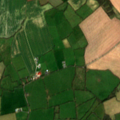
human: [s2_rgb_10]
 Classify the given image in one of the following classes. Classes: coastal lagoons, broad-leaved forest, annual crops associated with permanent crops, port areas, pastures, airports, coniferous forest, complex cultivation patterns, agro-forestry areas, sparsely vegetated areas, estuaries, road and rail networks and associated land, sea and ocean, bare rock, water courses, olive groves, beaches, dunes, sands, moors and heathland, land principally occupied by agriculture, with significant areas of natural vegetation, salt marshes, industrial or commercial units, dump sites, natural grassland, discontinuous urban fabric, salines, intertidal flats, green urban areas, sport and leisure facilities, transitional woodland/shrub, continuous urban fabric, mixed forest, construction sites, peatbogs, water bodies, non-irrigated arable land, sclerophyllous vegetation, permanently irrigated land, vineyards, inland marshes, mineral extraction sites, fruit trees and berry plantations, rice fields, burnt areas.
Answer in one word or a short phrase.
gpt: non-irrigated arable land, pastures